Aerial crown-view tile of a tropical tree (Barro Colorado Island, Panama), acquired 20250512:
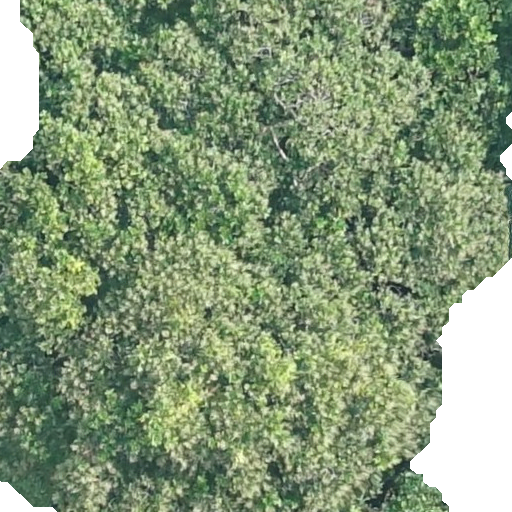
Species: Anacardium excelsum
GBIF accepted scientific name: Anacardium excelsum
Crown area: 609.279 m²